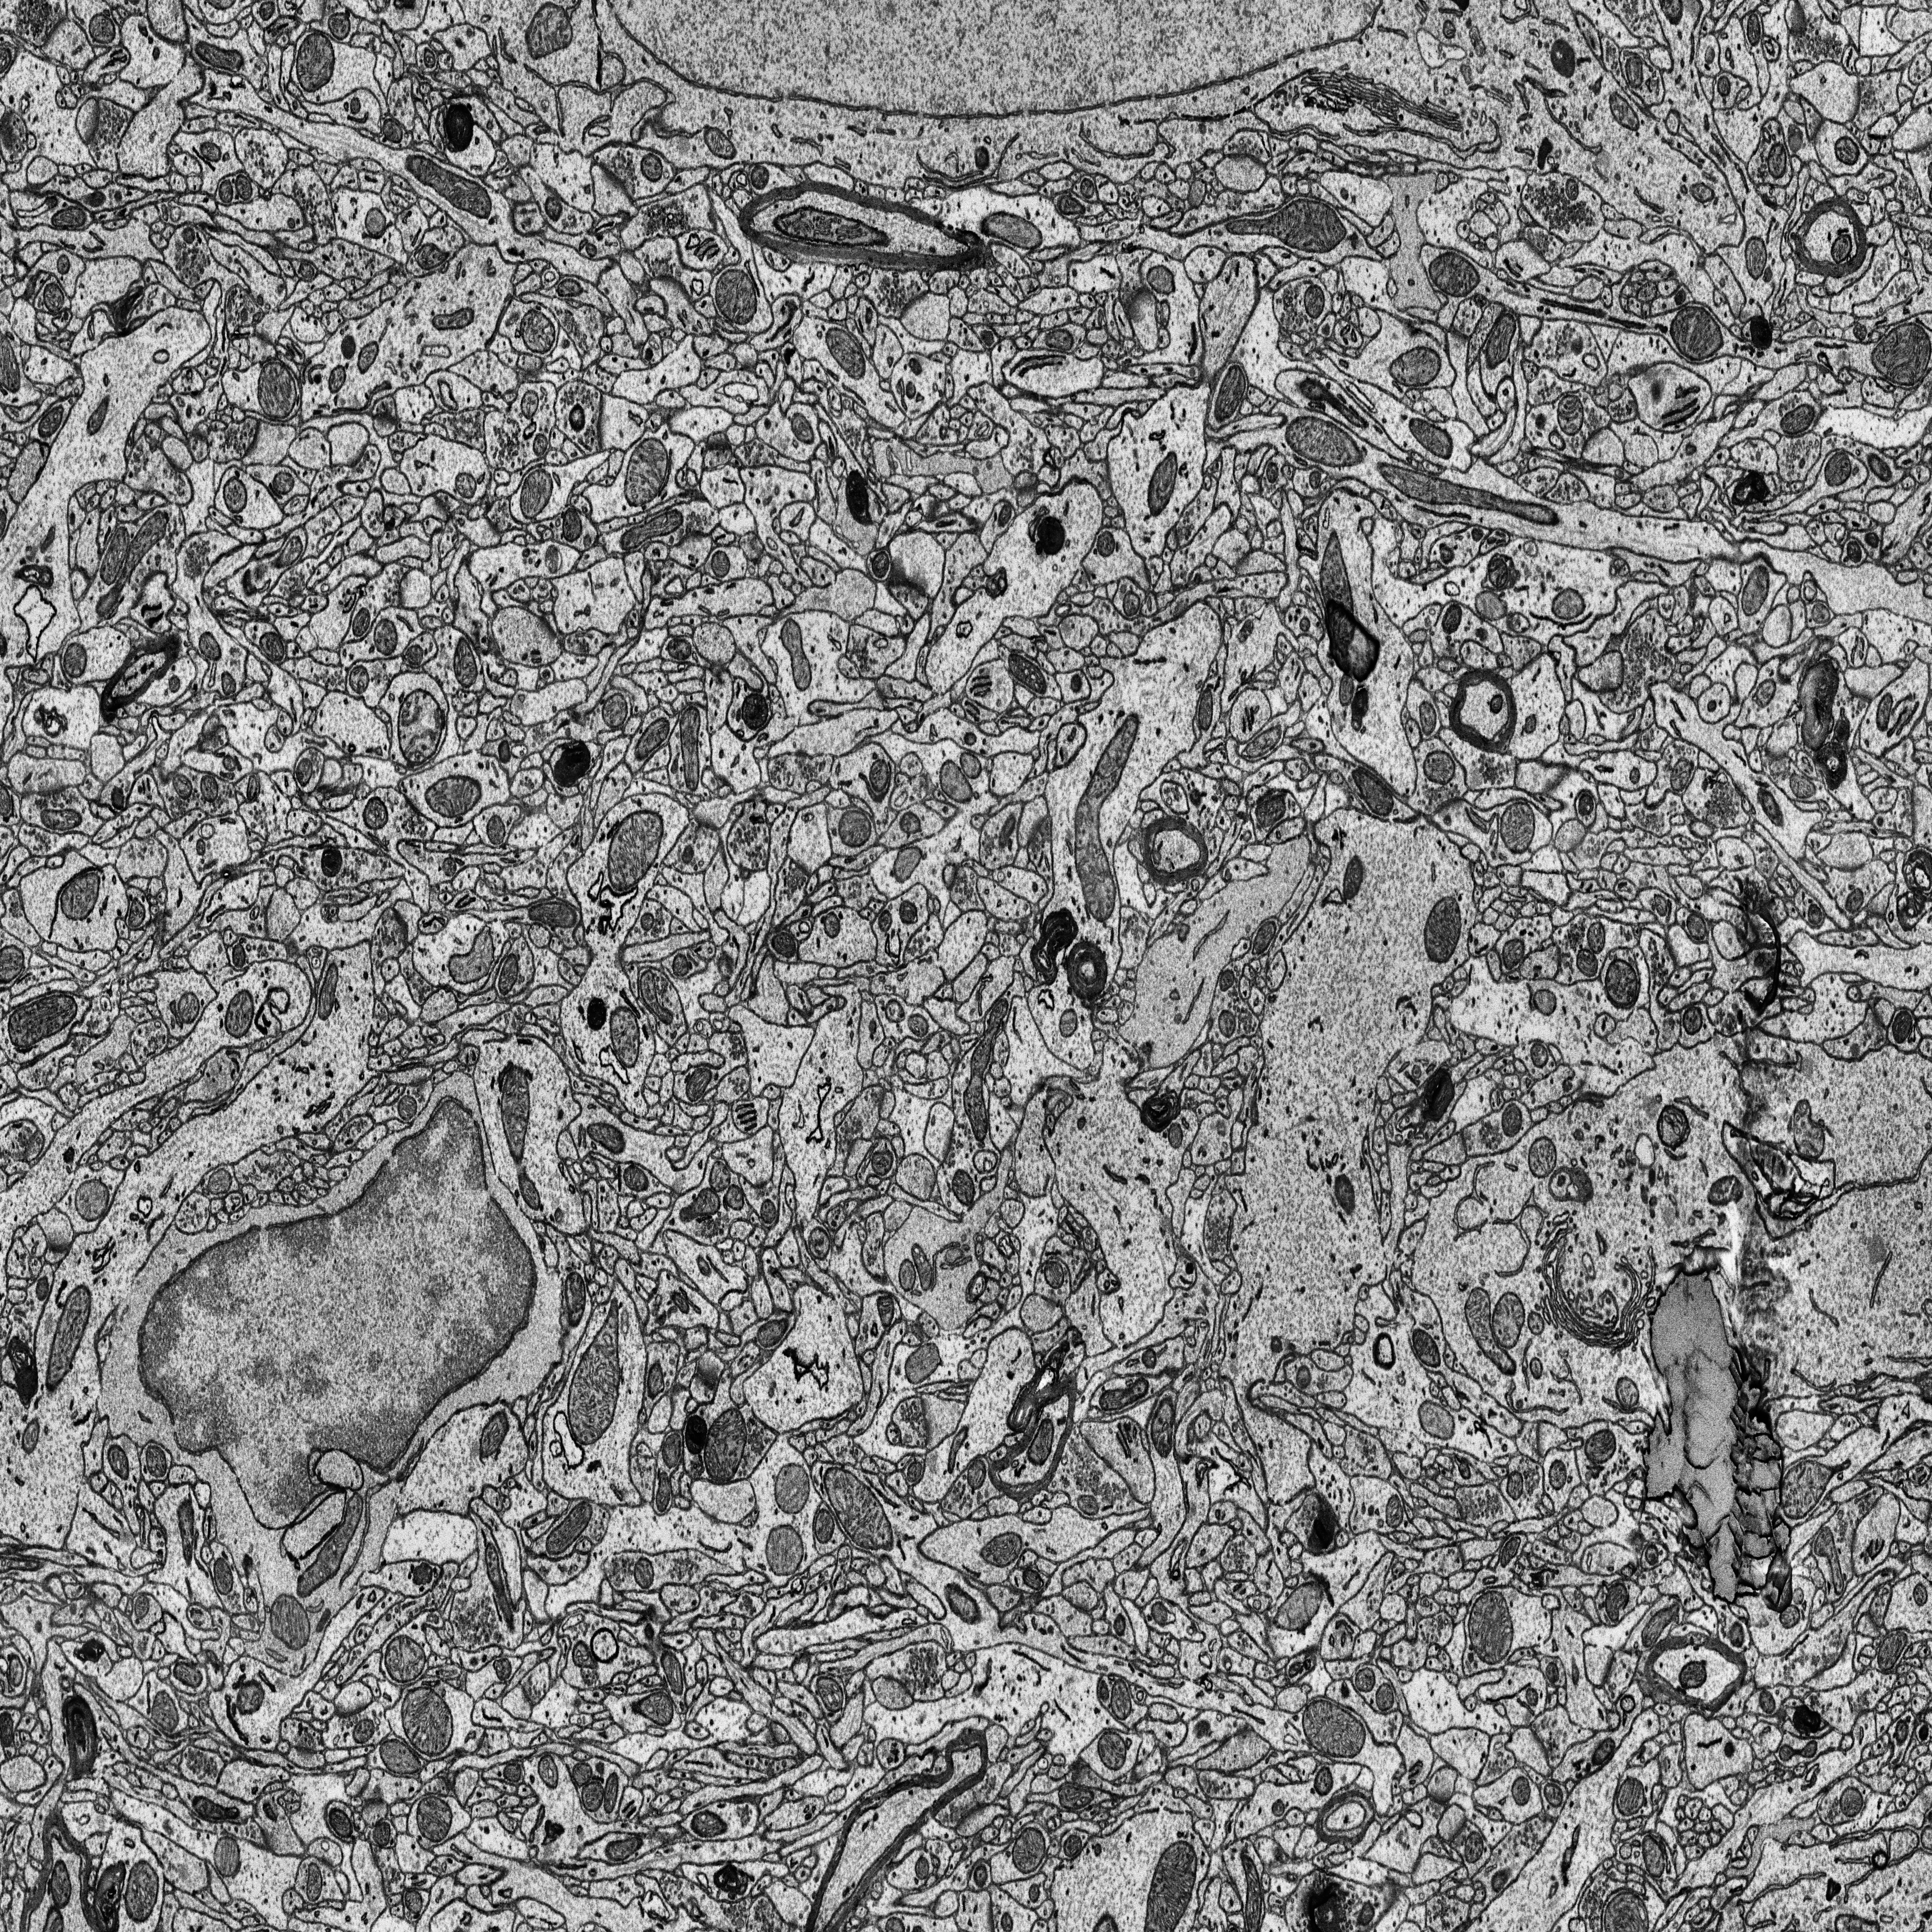
Electron microscopy slice of rat cortex tissue
Slice depth (z): 94
Mitochondria instances in slice: 384